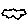
Label: cloud